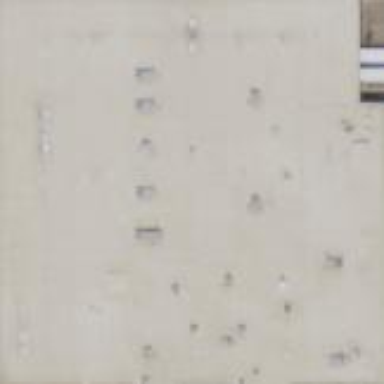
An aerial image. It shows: Warehouse building.